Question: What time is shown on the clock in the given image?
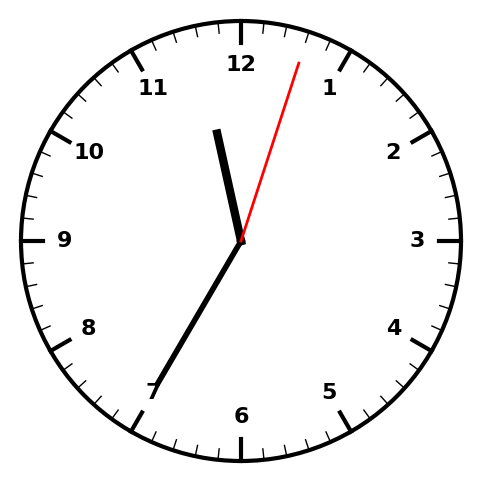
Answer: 11:35:03